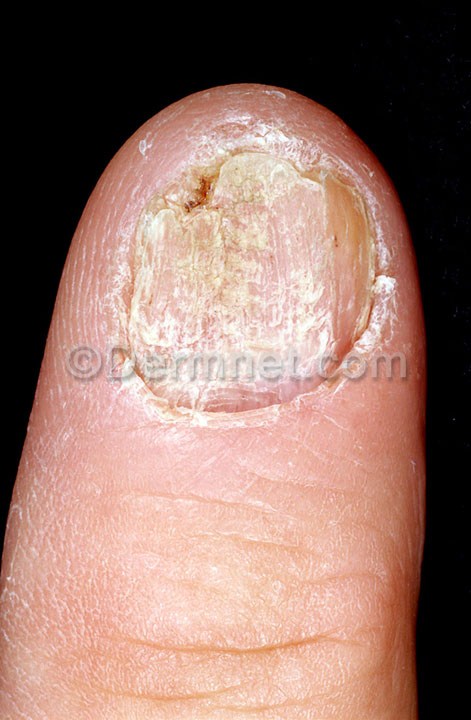
Disease: Nail Fungus and other Nail Disease